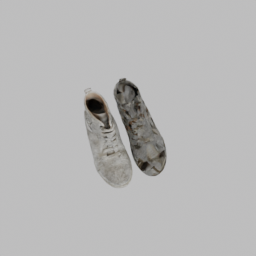
Label: people